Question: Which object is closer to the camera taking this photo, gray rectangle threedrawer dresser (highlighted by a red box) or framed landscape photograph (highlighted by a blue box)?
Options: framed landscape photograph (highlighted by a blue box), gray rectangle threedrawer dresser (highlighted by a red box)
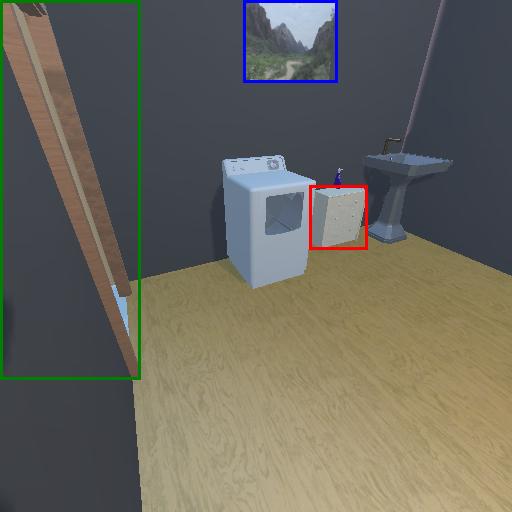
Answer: framed landscape photograph (highlighted by a blue box)